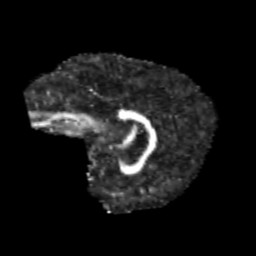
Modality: FA
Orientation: sagittal
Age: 13
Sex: female
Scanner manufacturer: siemens
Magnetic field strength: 3 T
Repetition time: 3.8 s
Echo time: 0.07 s